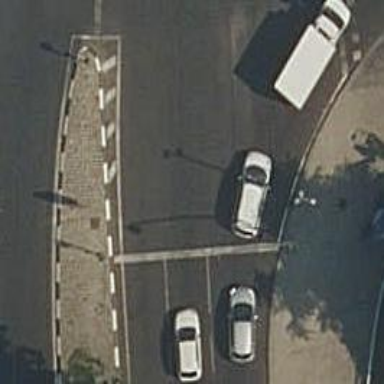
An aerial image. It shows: Road with traffic signals.